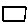
Label: square